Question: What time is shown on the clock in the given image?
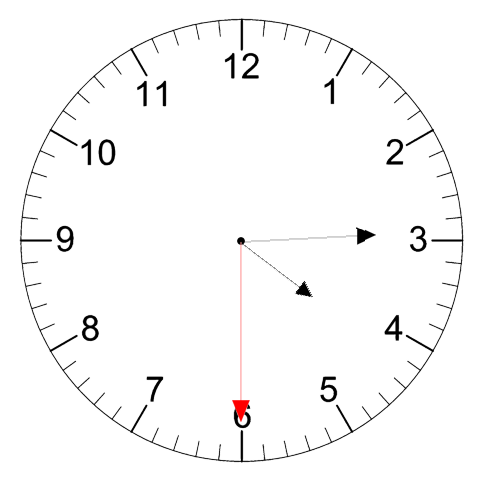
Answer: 04:14:30